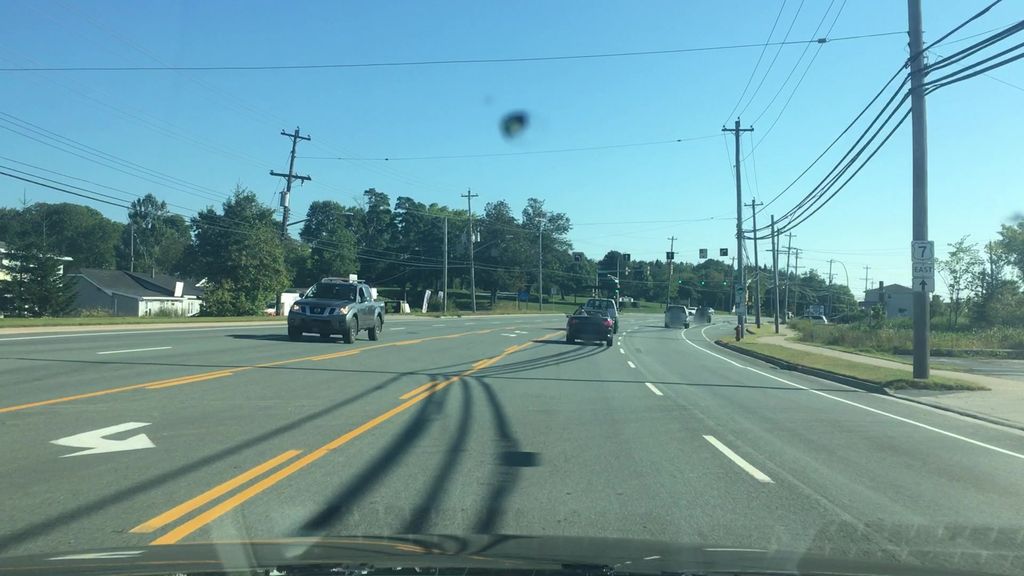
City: halifax